Interaction volume radius: 10 \u00c5
Interaction volume height: 45 \u00c5
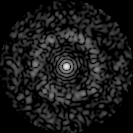
Disorder parameter: 0.8226